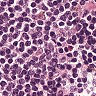
Metastatic tissue present: no